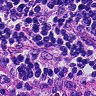
Metastatic tissue present: no